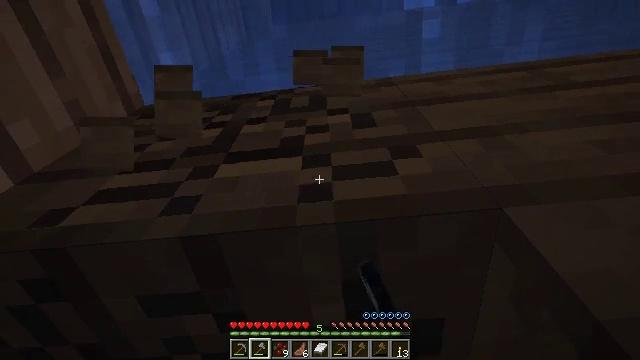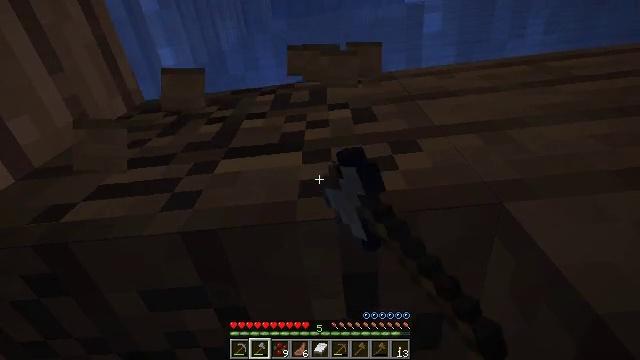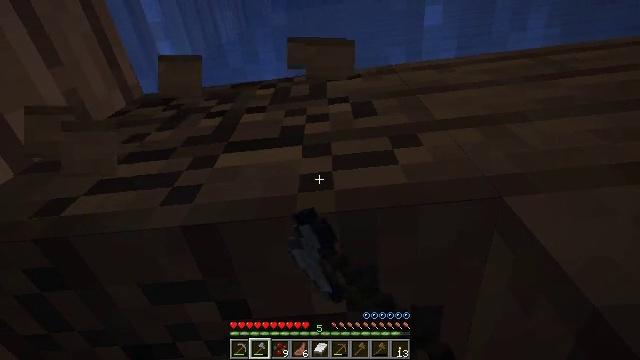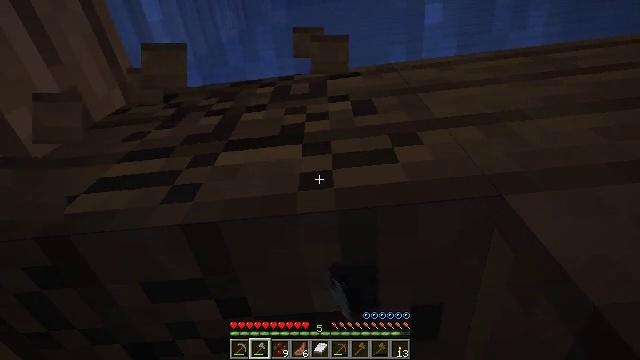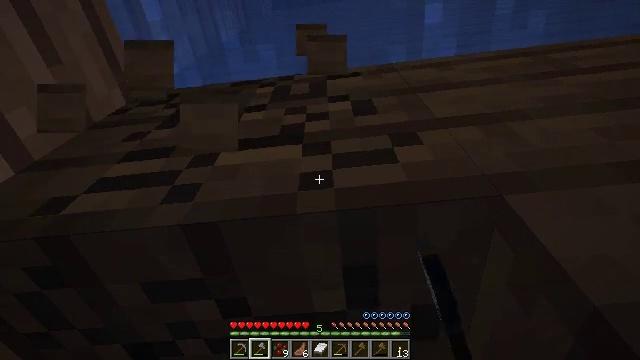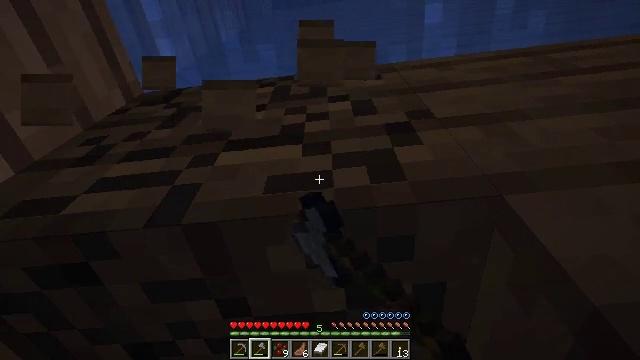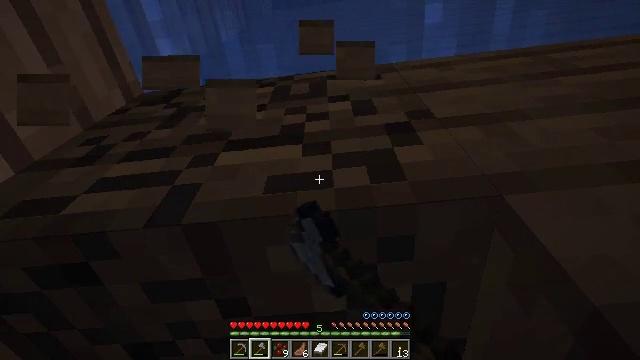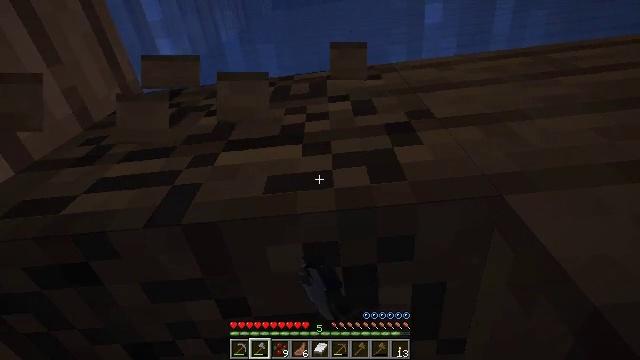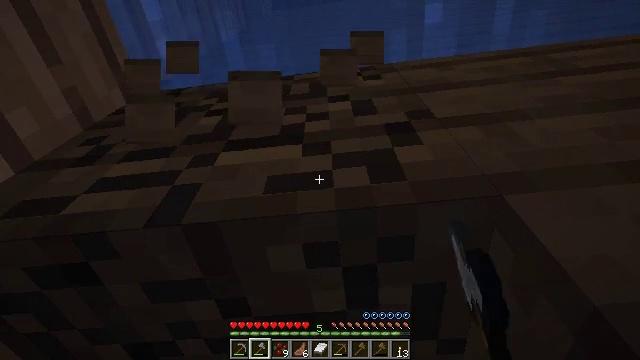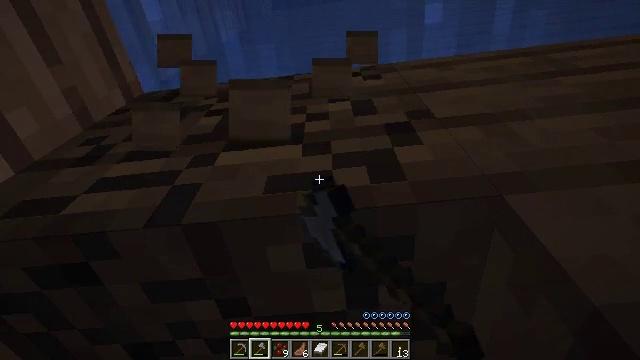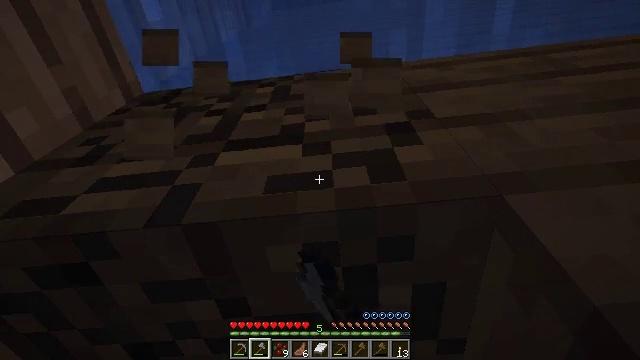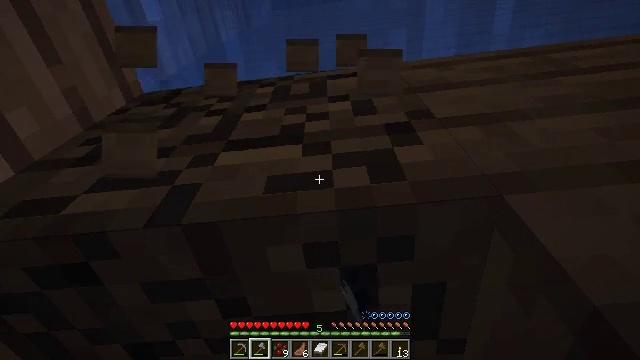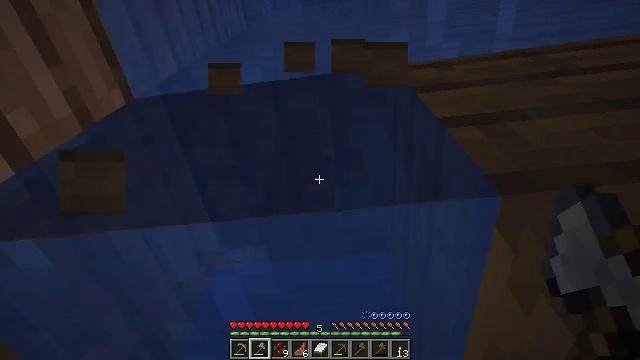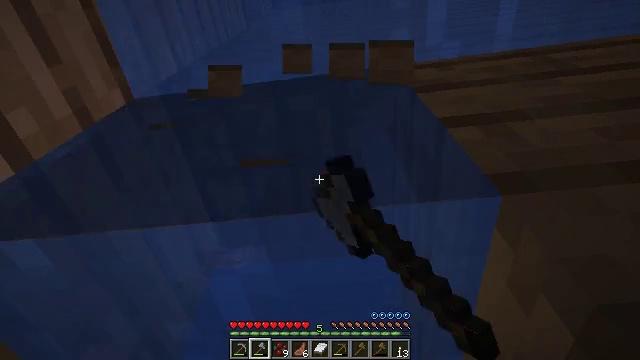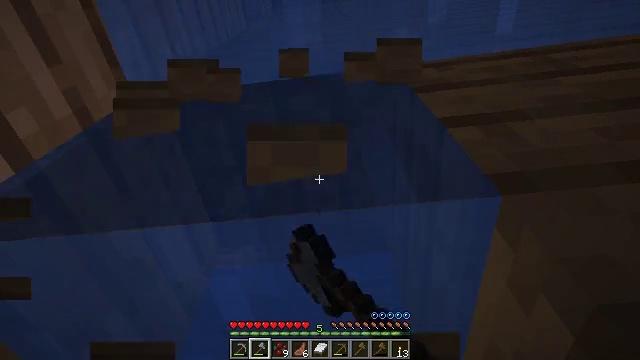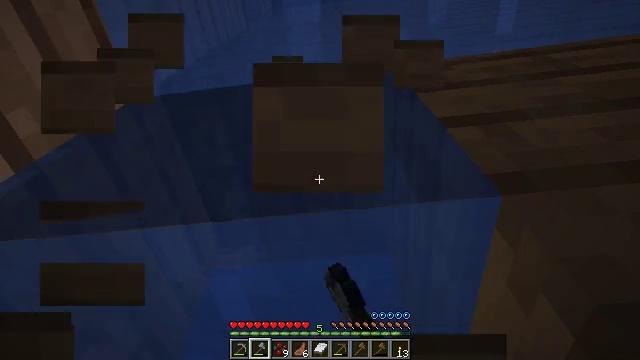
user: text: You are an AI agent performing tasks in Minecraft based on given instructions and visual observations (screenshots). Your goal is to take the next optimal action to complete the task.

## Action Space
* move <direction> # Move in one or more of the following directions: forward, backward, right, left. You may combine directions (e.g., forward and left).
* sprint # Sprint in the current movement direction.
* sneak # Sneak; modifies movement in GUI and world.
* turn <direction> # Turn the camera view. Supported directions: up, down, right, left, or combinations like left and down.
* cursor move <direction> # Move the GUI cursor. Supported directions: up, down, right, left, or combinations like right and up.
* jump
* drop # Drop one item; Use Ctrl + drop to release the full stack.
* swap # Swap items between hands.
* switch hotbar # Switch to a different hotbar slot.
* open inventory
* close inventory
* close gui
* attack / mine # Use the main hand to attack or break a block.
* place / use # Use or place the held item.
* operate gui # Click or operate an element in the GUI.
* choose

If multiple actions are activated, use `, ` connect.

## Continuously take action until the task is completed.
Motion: motion action
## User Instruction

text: Attack the spruce planks to recycle them.
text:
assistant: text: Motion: attack / mine
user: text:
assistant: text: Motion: turn down, attack / mine
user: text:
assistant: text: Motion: attack / mine
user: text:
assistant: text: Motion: attack / mine
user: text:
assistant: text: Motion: attack / mine
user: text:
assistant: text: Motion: attack / mine
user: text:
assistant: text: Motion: attack / mine
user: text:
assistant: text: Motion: attack / mine
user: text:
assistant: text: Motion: attack / mine
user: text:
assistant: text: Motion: attack / mine
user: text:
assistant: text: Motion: attack / mine
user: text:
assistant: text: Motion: attack / mine
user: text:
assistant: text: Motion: attack / mine
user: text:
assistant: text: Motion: attack / mine
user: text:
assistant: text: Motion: attack / mine
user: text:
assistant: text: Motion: attack / mine
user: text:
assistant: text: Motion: attack / mine